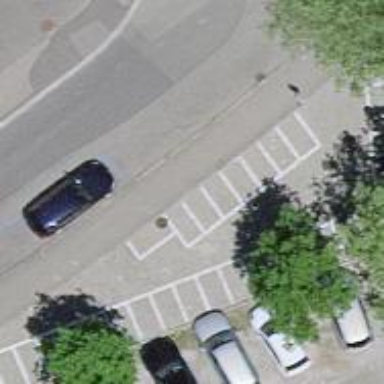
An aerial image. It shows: Motorcycle parking facility.